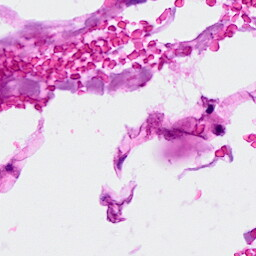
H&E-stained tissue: Breast